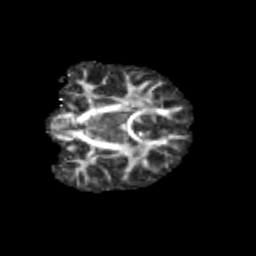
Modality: FA
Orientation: coronal
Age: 9
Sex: female
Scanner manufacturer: siemens
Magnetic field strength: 3 T
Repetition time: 3.8 s
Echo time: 0.07 s